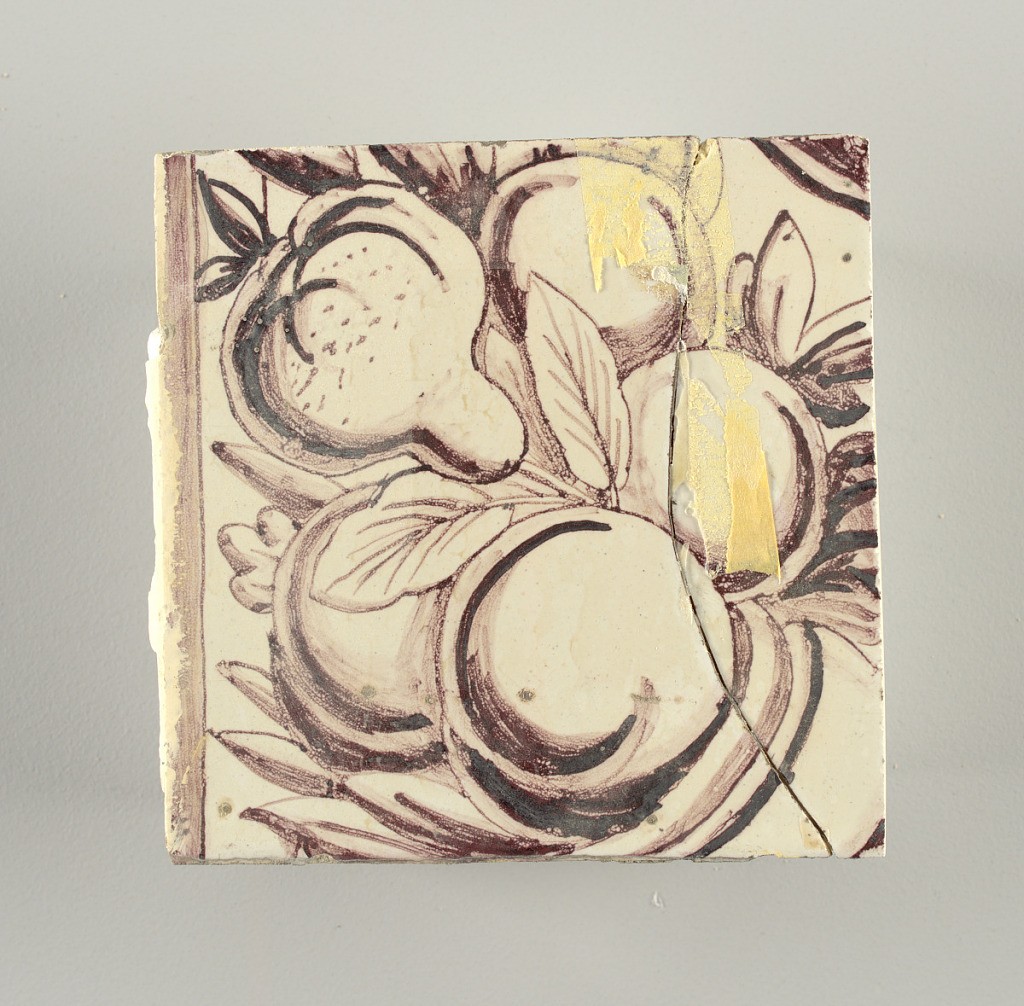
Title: Wall facing
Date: ca. 1725
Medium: tin-glazed earthenware, underglaze
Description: Running design for a frieze or a dado, composed of scrolls of foliage and strapwork, and four repeating motifs--a seated woman in a small upright oval medallion, a putto seated on a rocailled base, and strapwork in axial pattern.  The various panels, A to F, show various repeats of the same design, all being five tiles high and a varying number of tiles wide.